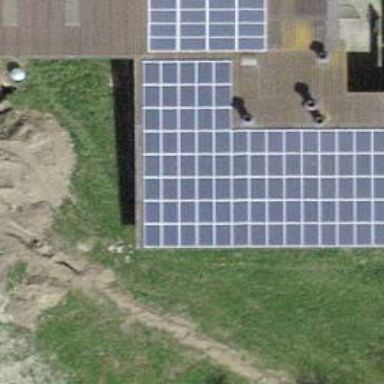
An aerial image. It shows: Solar power generator with photovoltaic panels.